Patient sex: M
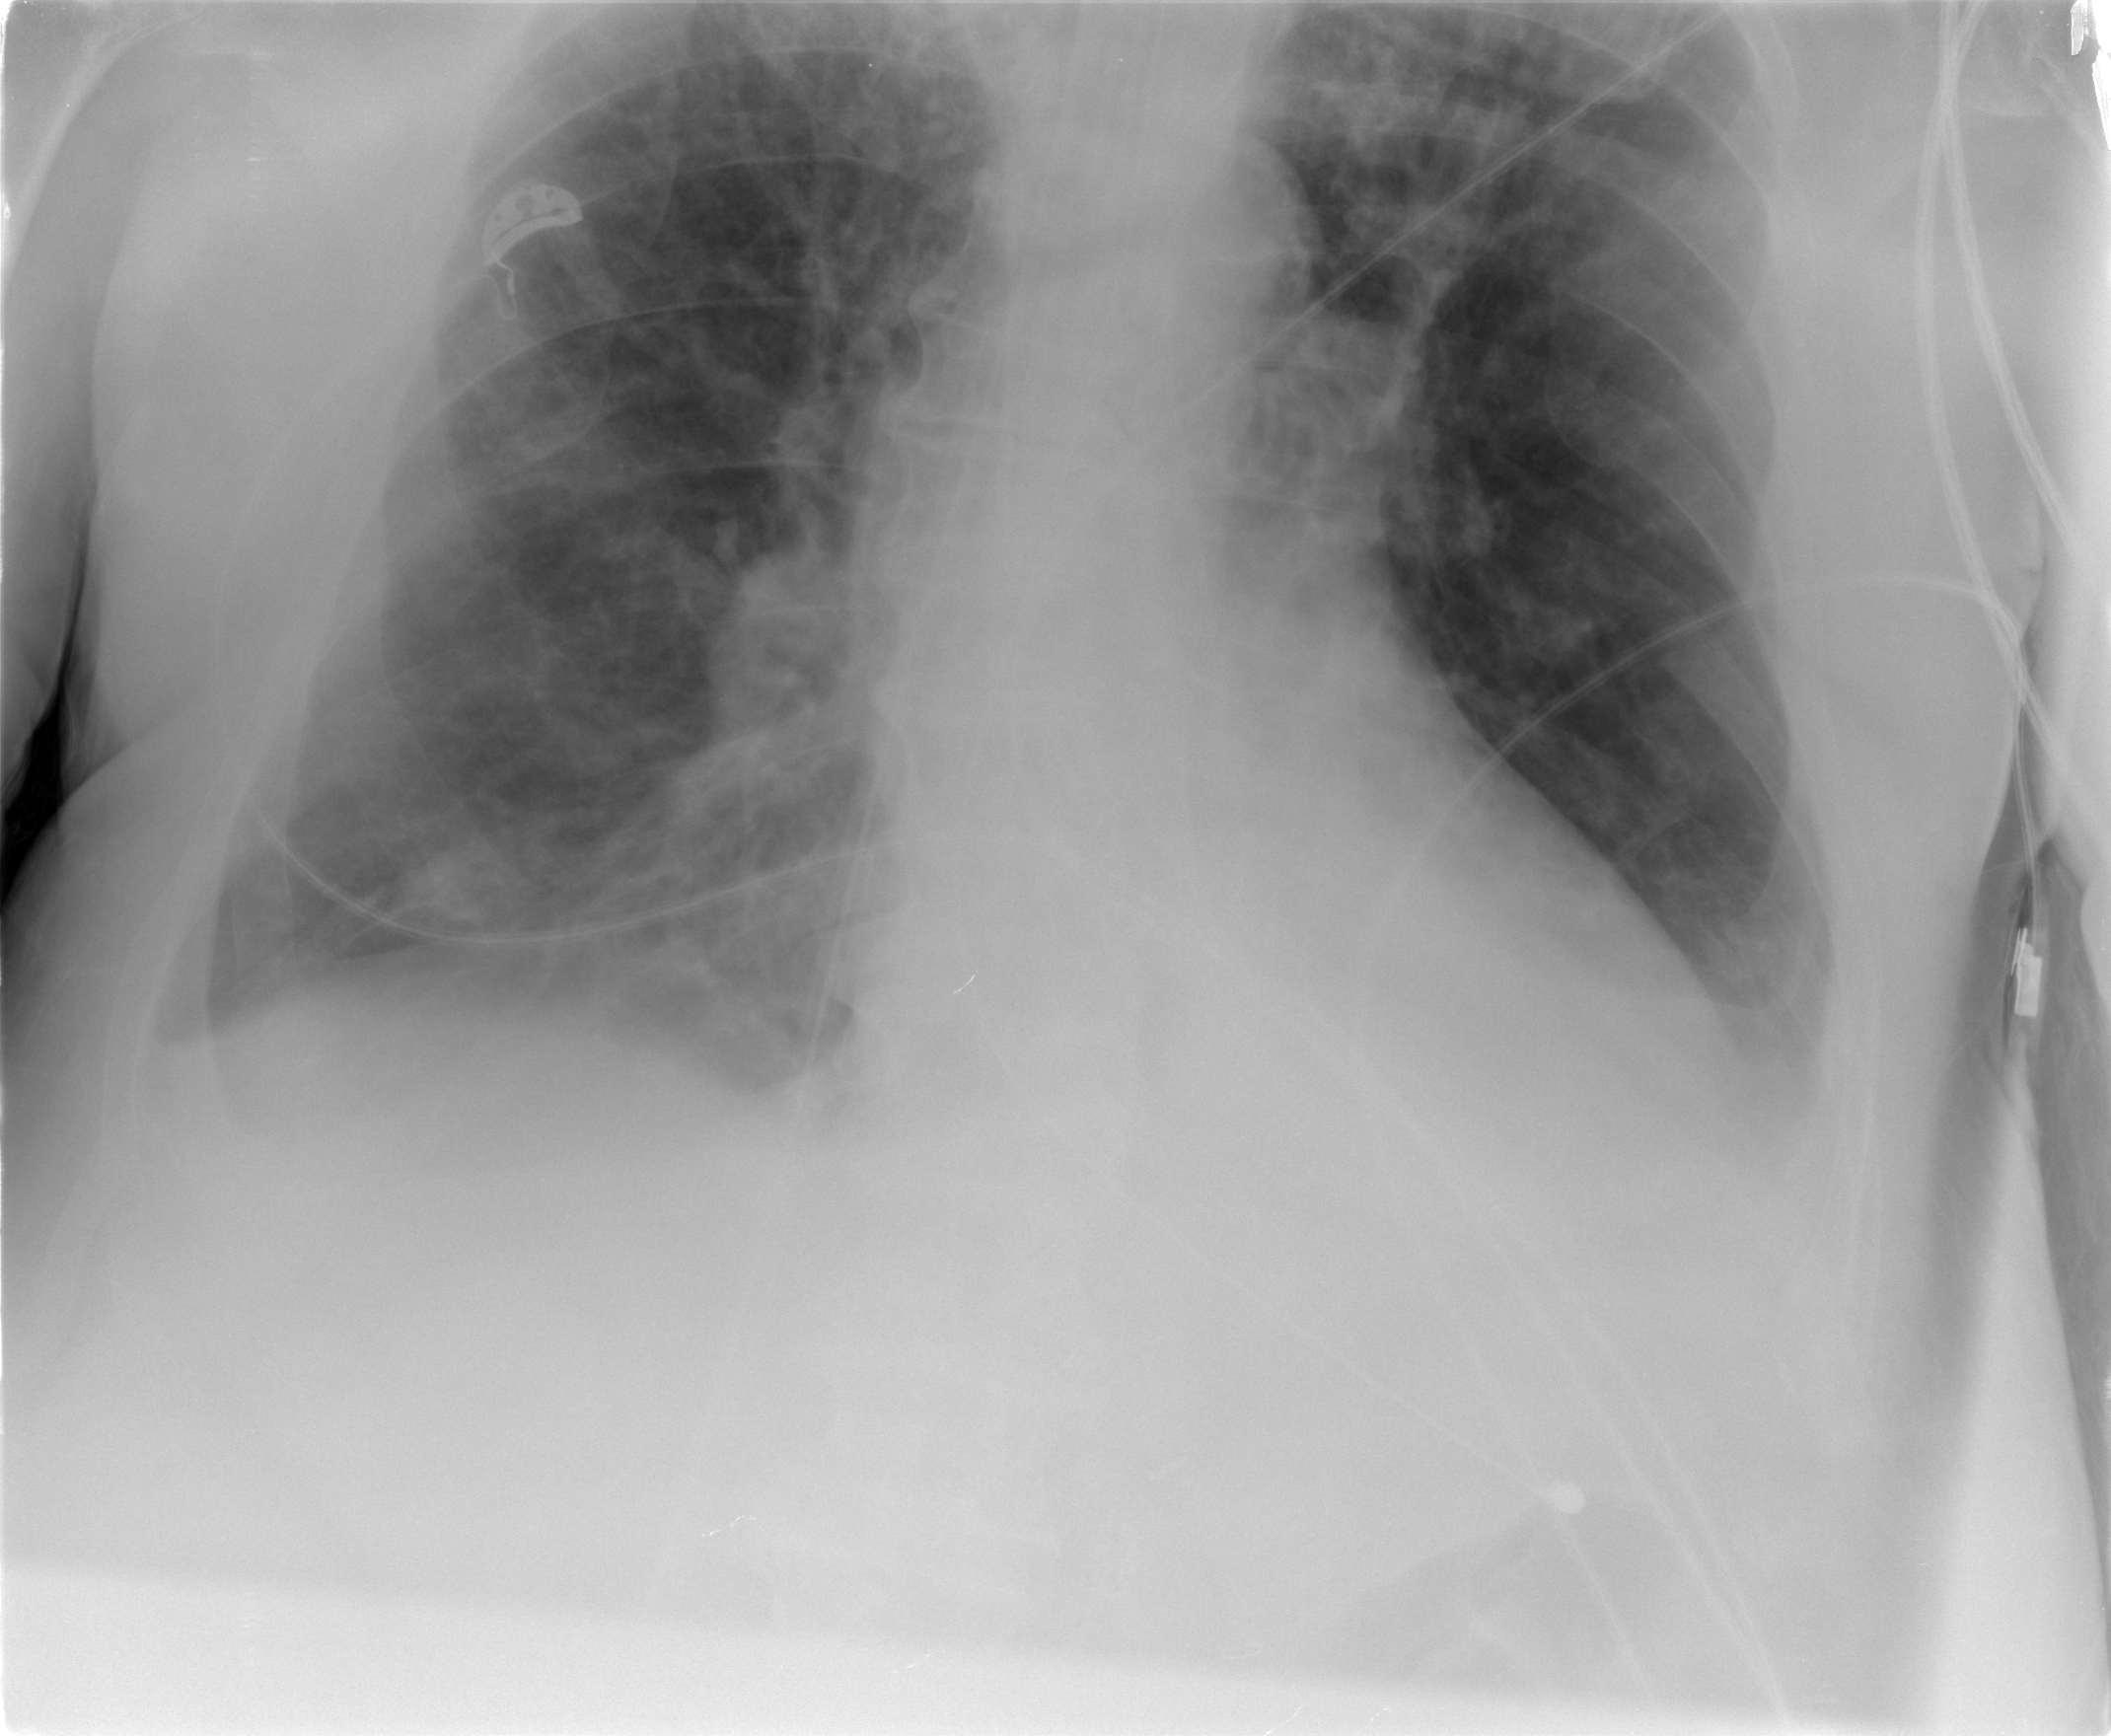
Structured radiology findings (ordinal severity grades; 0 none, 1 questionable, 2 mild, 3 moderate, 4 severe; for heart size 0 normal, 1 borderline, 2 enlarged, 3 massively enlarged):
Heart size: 2
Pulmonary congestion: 0
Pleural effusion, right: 2
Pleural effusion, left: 2
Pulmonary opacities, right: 2
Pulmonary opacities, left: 1
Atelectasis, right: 0
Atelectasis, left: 2